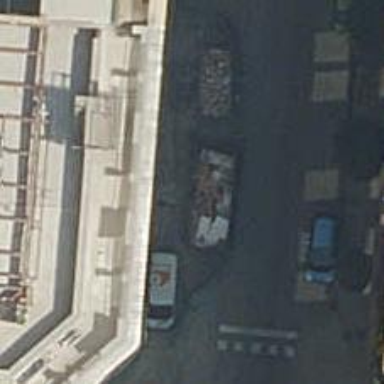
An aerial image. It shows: Motorcycle parking facility.